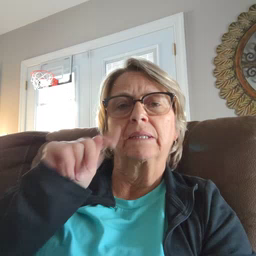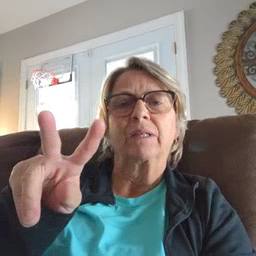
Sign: TV